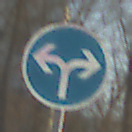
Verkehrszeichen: VorgeschriebeneFahrtrichtungRechtsOderLinks
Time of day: MorningAfternoon
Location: Outdoor (Suburban)
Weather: PartlyCloudy
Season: NotSpecified
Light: Natural